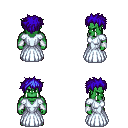
a pixel art fantasy rpg character, male body template, orc, green skin, underdress, magenta pants, blue bedhead hairstyle, white cloth bracers, four views (front, back, left, right), 2x2 character sprite sheet, small pixel art, hard edges, no anti-aliasing